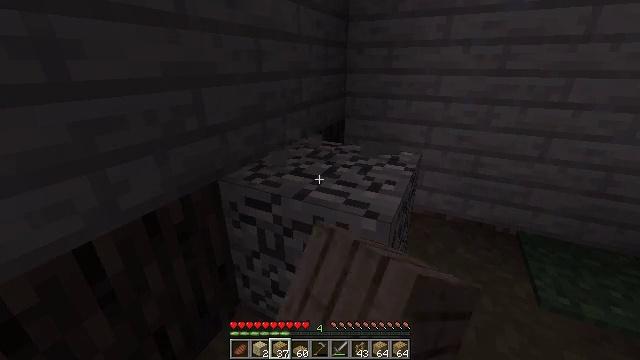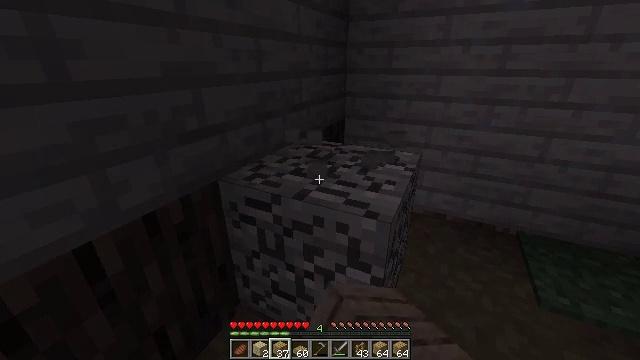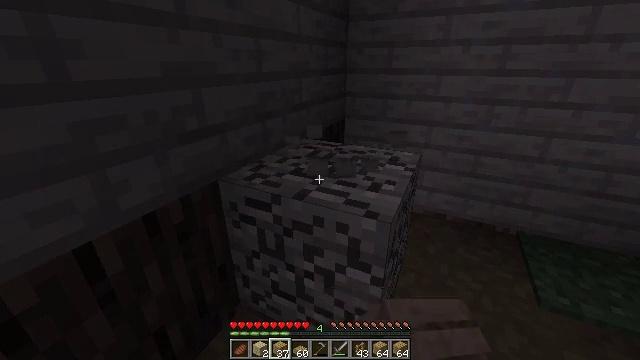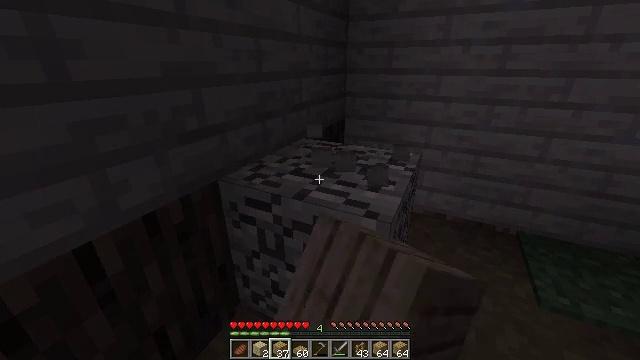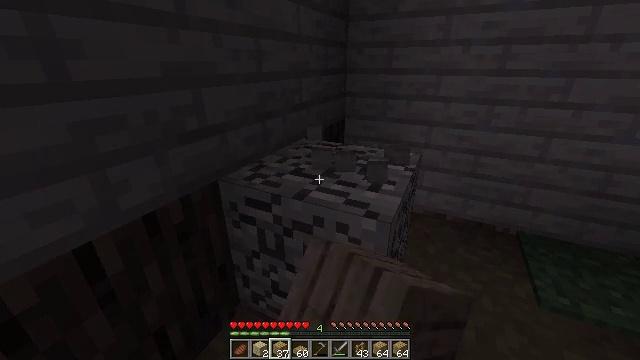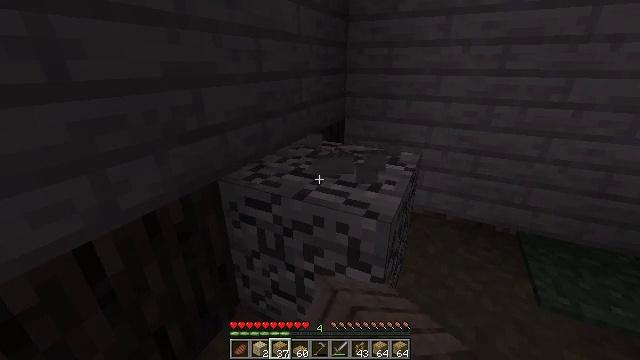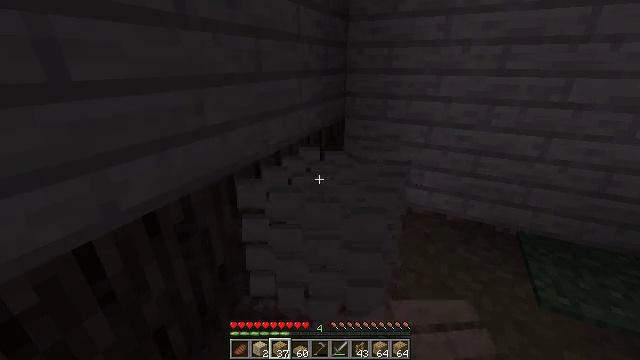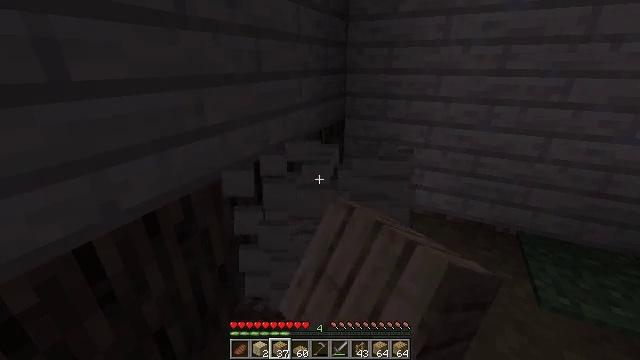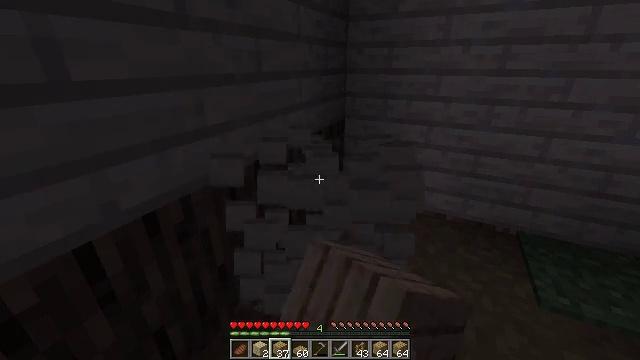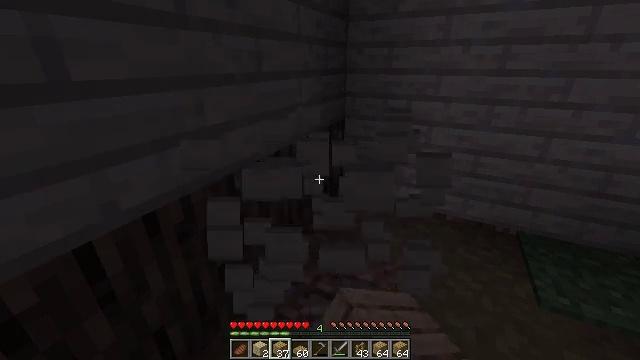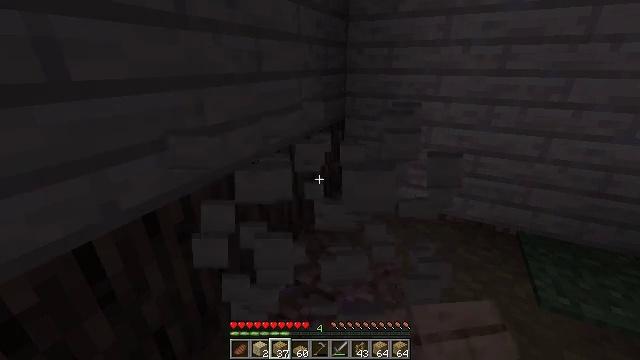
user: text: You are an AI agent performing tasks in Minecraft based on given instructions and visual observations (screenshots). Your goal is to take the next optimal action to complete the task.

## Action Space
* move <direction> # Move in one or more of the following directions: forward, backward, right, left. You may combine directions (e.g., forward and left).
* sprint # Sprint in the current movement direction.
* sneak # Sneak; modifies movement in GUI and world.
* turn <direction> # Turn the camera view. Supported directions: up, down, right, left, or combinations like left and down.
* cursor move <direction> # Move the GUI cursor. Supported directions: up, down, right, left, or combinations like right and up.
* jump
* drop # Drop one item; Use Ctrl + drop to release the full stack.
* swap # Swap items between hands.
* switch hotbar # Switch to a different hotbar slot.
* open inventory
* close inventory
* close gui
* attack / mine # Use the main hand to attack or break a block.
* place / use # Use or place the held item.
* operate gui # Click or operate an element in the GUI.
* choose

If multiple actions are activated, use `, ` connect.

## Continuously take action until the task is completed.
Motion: motion action
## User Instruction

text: Collect birch planks from structures.
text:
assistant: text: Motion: attack / mine
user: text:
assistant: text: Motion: attack / mine
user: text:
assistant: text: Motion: attack / mine
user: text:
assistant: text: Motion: attack / mine
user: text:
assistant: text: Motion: attack / mine
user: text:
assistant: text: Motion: attack / mine
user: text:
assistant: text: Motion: attack / mine
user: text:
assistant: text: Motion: attack / mine
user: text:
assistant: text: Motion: attack / mine
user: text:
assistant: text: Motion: attack / mine
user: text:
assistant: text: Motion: attack / mine